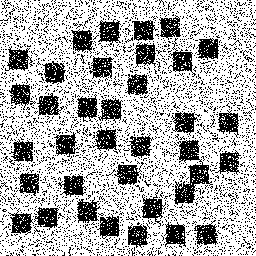
Squares: 36
Triangles: 0
Stars: 0
Total shapes: 36